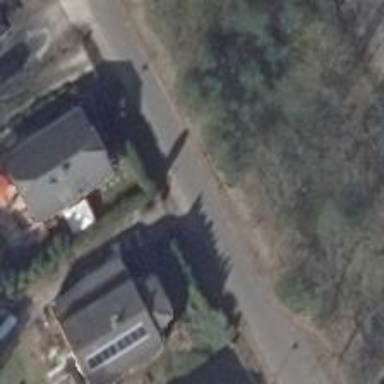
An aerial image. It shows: Residential street with parallel on-street parking lanes. The surface is asphalt.